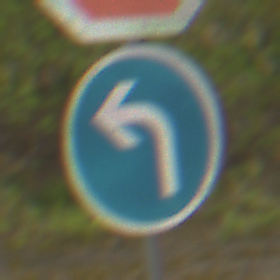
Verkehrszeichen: VorgeschriebeneFahrtrichtungLinks
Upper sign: Stop
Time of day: MorningAfternoon
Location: Outdoor (Nature)
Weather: Overcast
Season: NotSpecified
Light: Natural